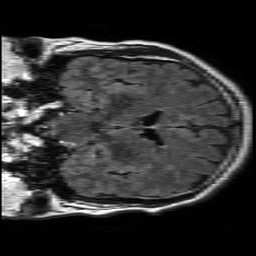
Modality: FLAIR
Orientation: coronal
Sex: male
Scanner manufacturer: philips
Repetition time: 11 s
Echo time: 0.125 s